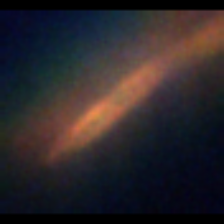
Taxon: Pennate
Group: Diatoms